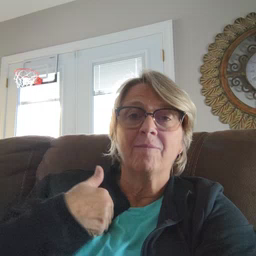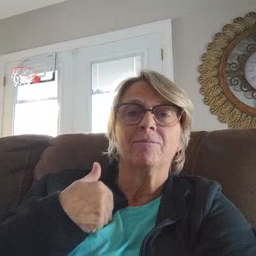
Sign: have